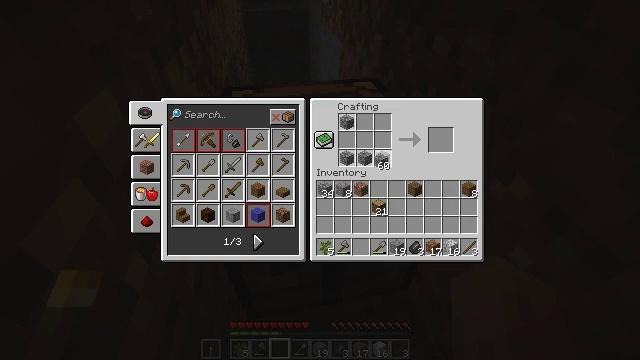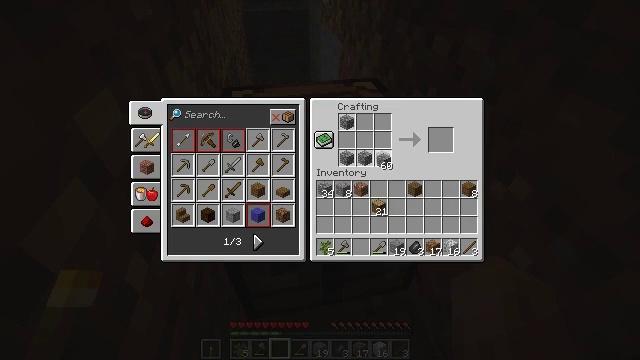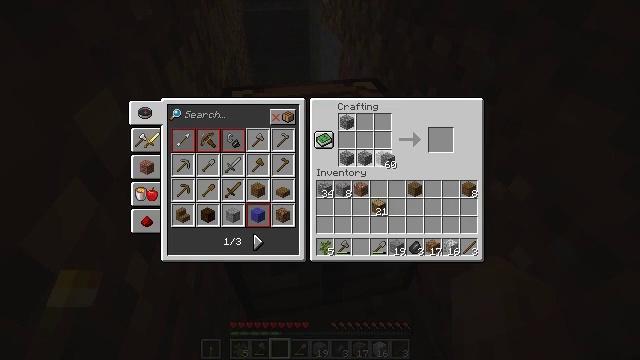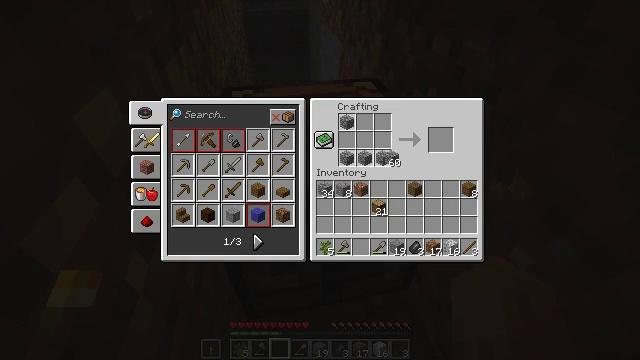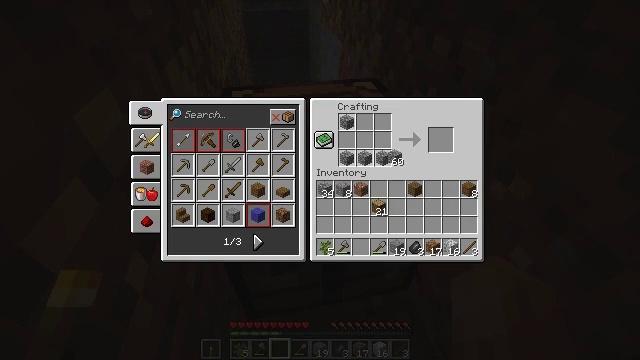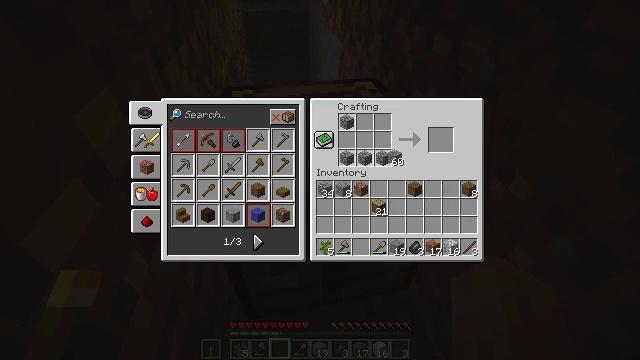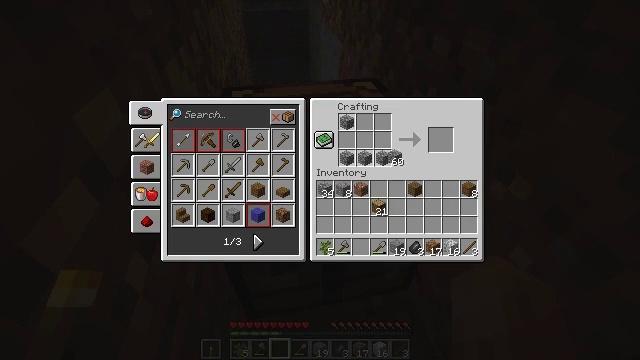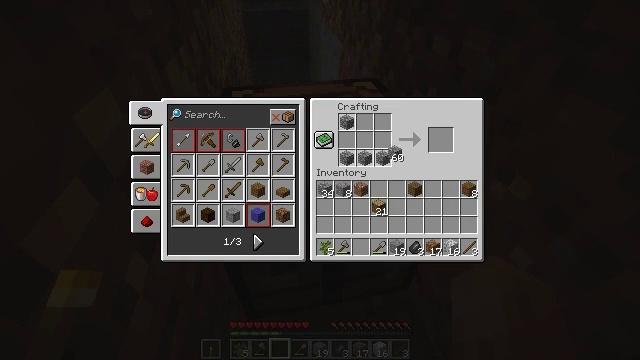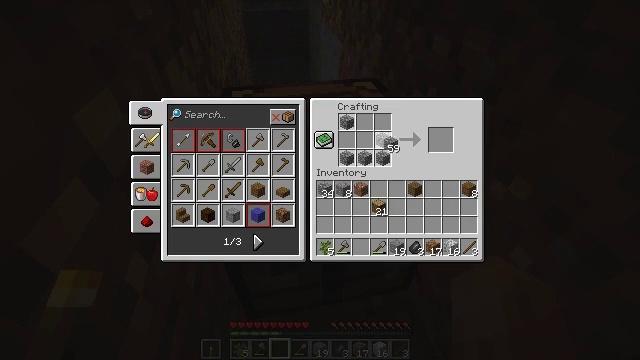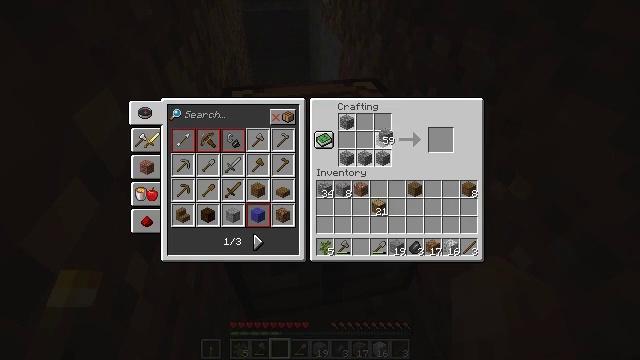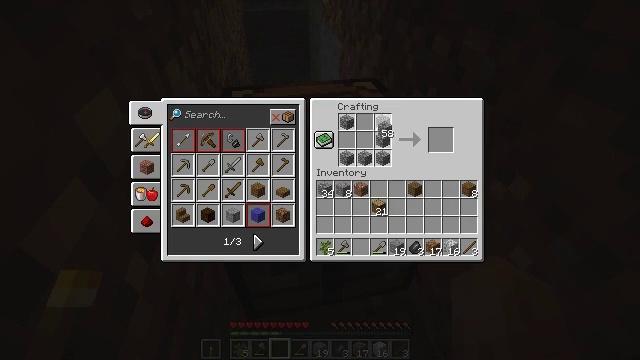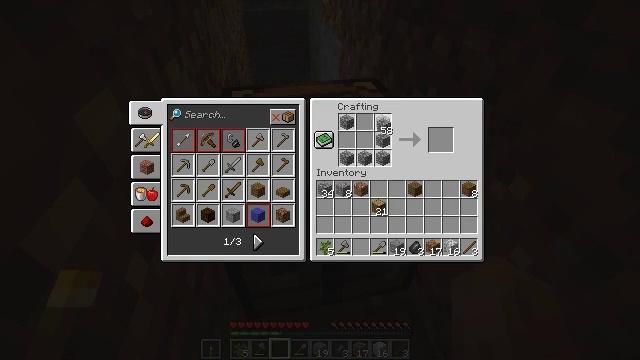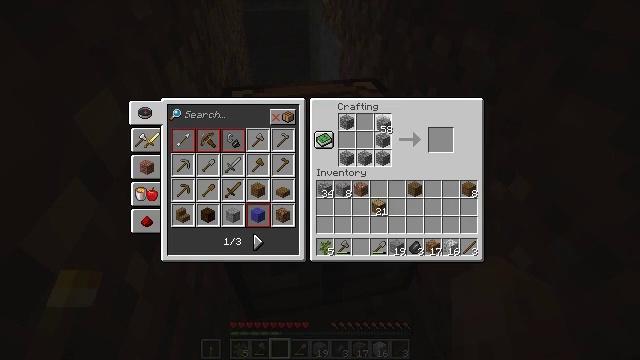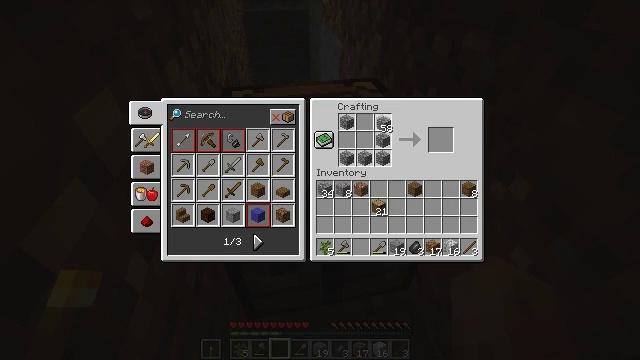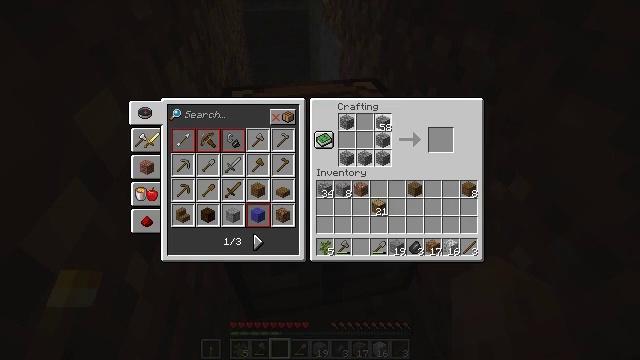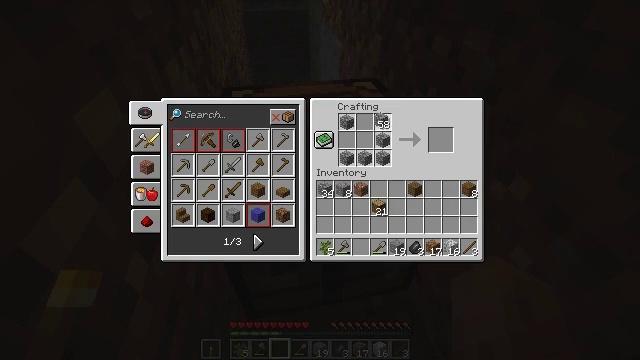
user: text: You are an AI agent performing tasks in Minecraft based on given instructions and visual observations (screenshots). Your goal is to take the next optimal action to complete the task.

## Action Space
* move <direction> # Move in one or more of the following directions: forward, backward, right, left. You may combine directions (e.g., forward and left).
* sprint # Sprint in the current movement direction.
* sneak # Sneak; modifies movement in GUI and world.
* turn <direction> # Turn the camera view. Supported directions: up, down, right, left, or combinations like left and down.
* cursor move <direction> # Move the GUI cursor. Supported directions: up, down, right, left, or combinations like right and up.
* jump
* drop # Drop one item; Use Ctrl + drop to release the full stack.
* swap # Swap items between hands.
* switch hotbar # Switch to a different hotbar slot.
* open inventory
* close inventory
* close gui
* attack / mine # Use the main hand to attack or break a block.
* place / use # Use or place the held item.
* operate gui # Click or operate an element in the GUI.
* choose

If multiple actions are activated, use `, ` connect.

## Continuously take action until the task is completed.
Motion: motion action
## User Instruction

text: Prepare a crafting table using wooden planks.
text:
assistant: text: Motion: use / place
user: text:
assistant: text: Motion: use / place
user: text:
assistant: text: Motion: use / place
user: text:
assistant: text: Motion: use / place
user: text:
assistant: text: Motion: use / place
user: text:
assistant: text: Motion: use / place
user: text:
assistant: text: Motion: use / place
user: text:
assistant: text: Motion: use / place
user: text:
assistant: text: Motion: use / place
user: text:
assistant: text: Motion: use / place
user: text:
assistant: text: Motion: use / place
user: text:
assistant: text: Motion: use / place
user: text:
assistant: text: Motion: use / place
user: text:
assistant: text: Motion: use / place
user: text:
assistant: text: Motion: use / place
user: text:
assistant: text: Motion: use / place
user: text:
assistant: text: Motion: use / place
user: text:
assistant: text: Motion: use / place
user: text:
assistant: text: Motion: use / place
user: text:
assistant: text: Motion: use / place
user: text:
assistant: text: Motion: use / place
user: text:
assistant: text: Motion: use / place
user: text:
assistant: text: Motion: use / place
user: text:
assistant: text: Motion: use / place
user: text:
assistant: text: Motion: use / place
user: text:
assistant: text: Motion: use / place
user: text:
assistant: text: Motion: use / place
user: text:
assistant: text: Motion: use / place
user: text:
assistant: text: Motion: no_op
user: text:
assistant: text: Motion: no_op